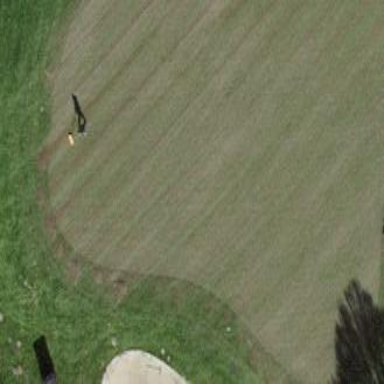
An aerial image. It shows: Picturesque green golfing area with grass land use.